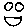
Label: smiley face